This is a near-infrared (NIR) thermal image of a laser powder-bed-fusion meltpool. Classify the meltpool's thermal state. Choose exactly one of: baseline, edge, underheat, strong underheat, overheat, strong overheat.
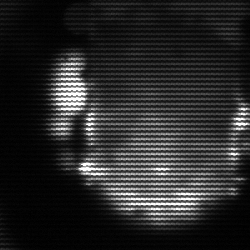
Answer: baseline